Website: apple
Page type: customer-info-address
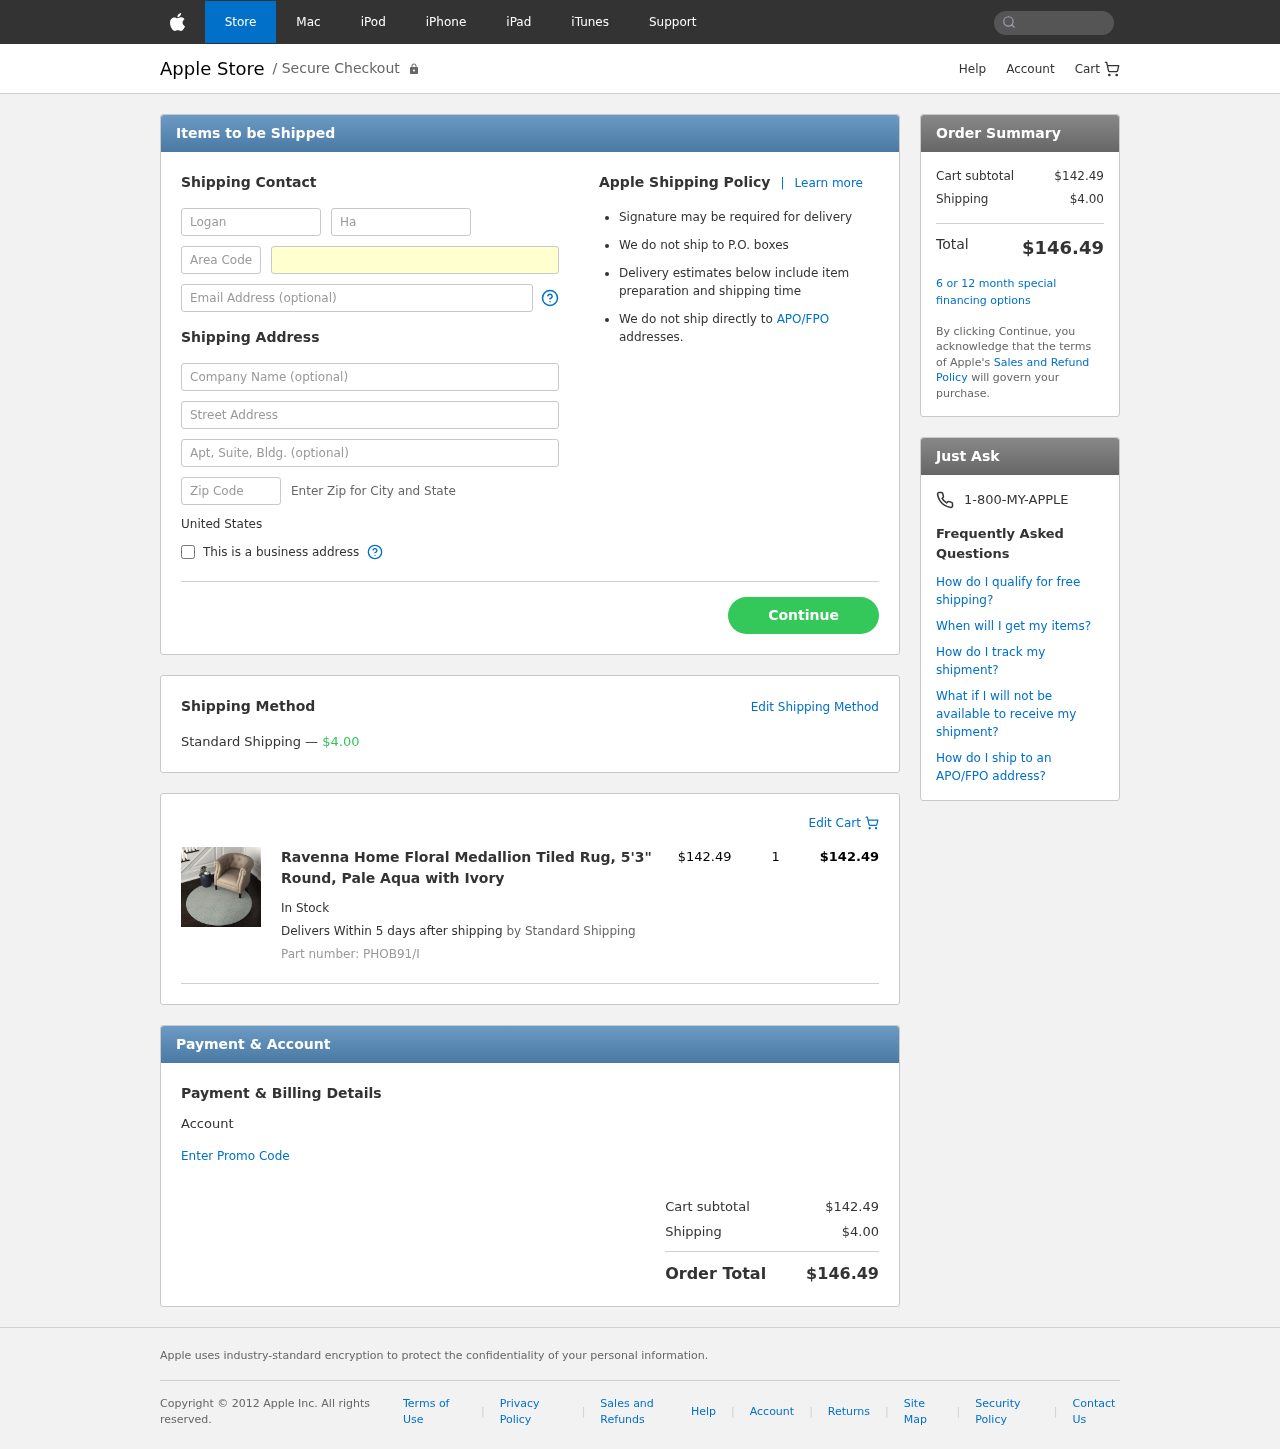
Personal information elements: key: PII_COUNTRY
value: United States
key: PII_FIRSTNAME
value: Logan
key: PII_LASTNAME
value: Harris
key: PII_PHONE_AREA
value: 656
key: PII_PHONE_LINE
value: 0324
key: PII_EMAIL
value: loganharris@hotmail.com
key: PII_STREET
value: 55266 James Fall
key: PII_STREET2
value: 319 Calderon Road Suite 453
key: PII_POSTCODE
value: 51061
Product elements: key: PRODUCT1_NAME
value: Ravenna Home Floral Medallion Tiled Rug, 5'3" Round, Pale Aqua with Ivory
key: PRODUCT1_PRICE
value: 142.49
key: PRODUCT1_QUANTITY
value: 1
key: PRODUCT1_SKU
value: PHOB91/I
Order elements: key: ORDER_SHIPPING_COST
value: $4.00
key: ORDER_ITEM_TOTAL
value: $142.49
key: ORDER_SUBTOTAL
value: $142.49
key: ORDER_TOTAL
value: $146.49